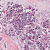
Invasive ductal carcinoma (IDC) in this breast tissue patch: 1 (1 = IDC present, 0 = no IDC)